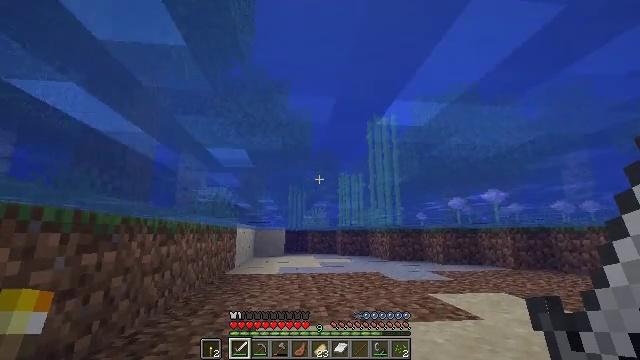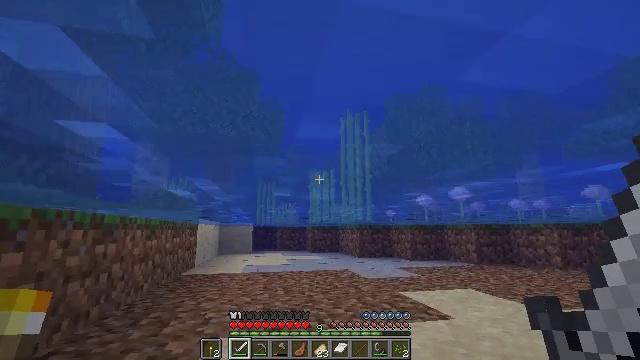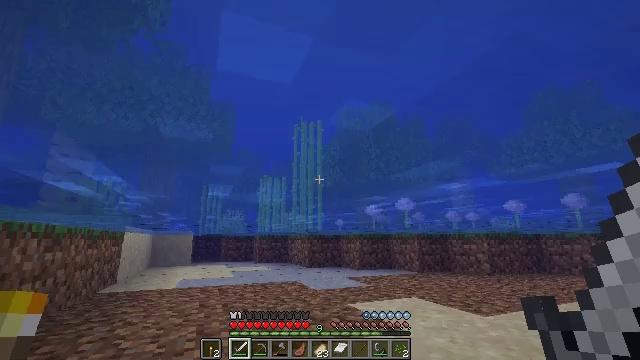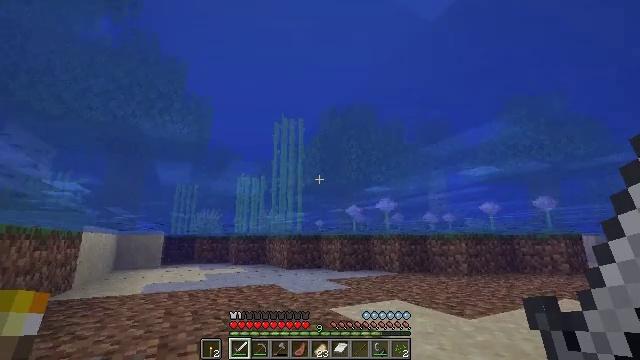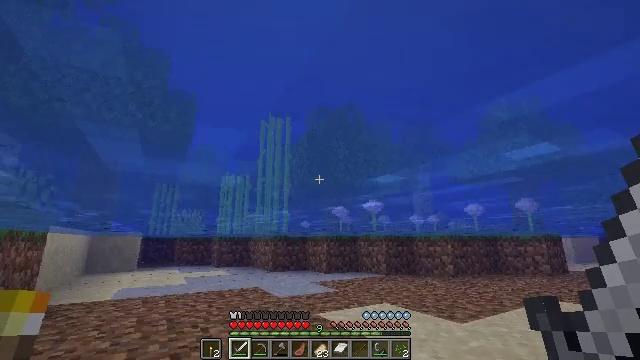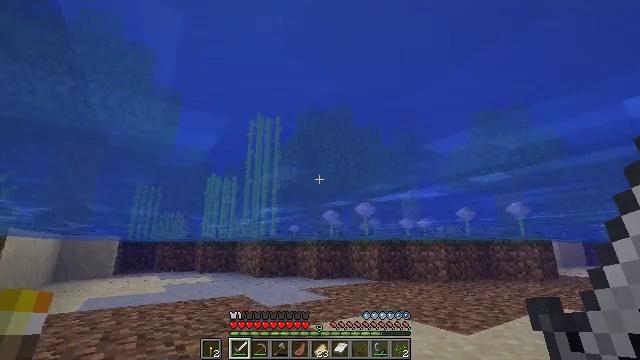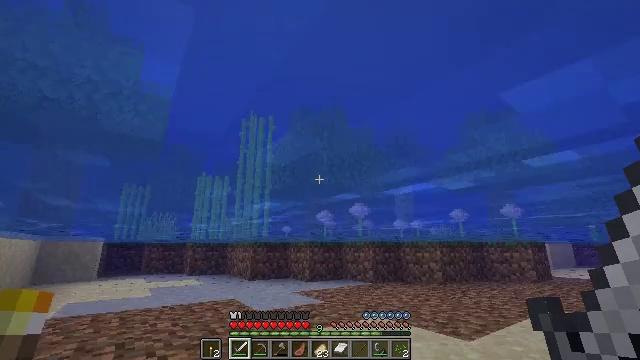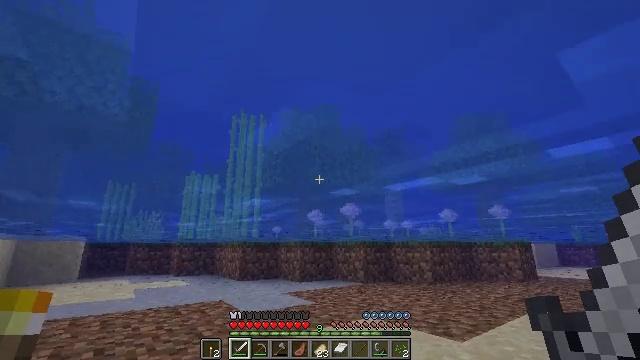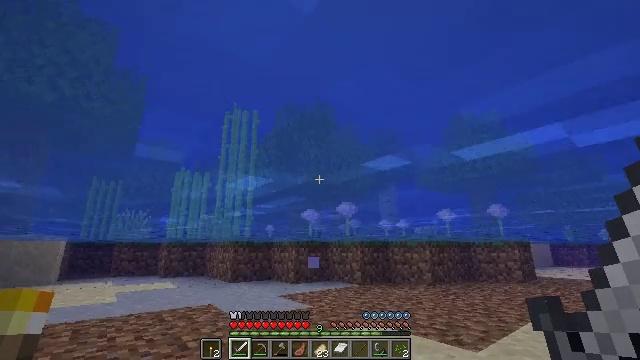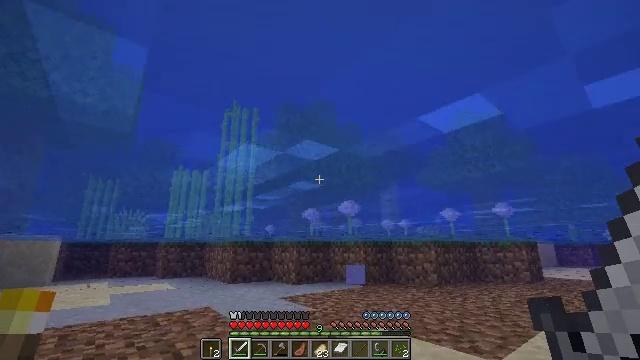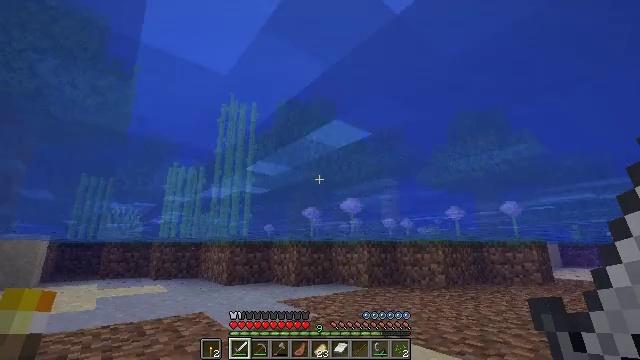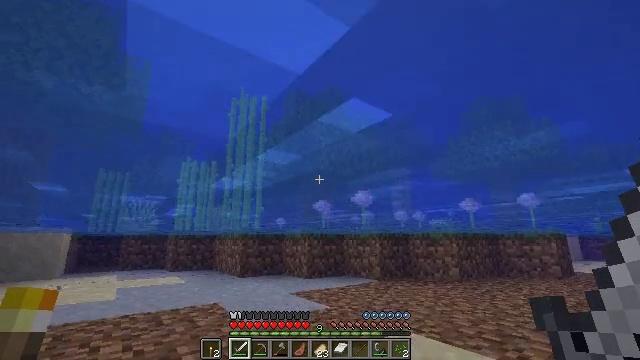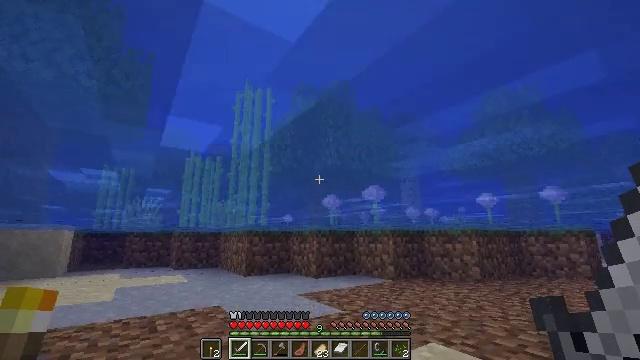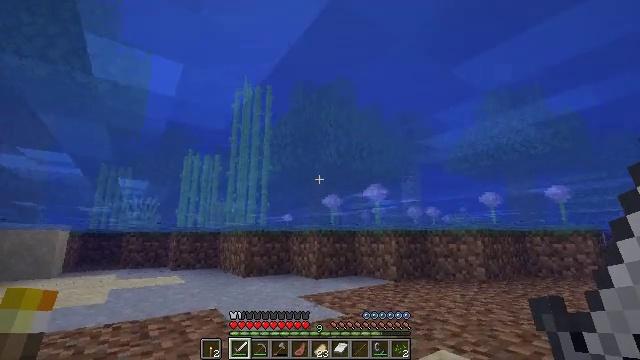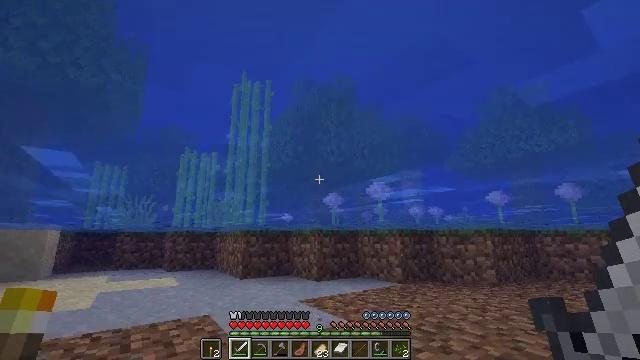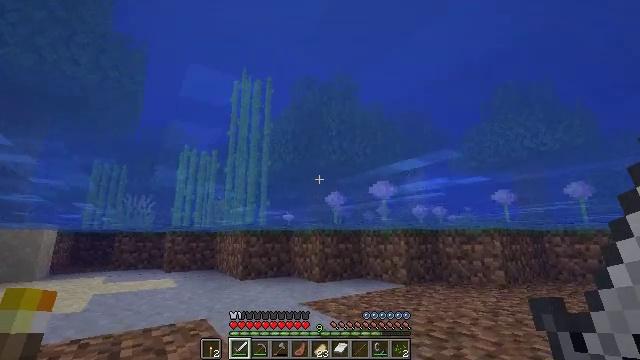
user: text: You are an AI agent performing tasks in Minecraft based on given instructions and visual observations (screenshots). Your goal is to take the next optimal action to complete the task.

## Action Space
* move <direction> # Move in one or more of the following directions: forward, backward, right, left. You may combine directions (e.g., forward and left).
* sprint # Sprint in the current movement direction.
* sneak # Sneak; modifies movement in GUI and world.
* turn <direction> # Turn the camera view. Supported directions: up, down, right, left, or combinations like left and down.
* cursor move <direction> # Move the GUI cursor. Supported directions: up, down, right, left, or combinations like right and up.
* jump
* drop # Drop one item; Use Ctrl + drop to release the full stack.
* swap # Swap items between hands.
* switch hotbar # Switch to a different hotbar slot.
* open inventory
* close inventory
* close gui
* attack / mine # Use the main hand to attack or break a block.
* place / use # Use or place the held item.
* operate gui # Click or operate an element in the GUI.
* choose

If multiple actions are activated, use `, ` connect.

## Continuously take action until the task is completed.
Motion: motion action
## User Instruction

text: Cut down the sugar cane stalks.
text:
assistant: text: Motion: move forward, sprint, turn right
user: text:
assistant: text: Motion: move forward, sprint, turn right and up
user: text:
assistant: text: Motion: move forward, sprint, turn right
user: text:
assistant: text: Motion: move forward, sprint, turn right
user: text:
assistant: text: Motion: move forward, sprint, turn right
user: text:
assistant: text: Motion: move forward, sprint, turn right
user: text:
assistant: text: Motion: move forward, sprint, turn right
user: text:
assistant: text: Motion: move forward, sprint, turn right
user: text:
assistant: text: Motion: move forward, sprint
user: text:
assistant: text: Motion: move forward, sprint
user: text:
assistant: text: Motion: move forward, sprint, turn left and down
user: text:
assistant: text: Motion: move forward, sprint, turn left
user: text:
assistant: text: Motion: move forward, sprint
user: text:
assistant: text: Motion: move forward, sprint
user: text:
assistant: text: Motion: move forward, sprint
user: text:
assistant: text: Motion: move forward, sprint, turn left
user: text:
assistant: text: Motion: move forward, sprint, turn left
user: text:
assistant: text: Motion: move forward, sprint, turn left
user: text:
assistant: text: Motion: move forward, sprint, turn left
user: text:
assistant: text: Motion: move forward, sprint, turn left
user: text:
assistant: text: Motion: move forward, sprint
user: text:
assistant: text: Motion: move forward, sprint
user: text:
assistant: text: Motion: move forward, sprint
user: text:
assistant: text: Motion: move forward, sprint
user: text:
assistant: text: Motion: move forward, sprint
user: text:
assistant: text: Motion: move forward, sprint, turn left
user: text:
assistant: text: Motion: move forward, sprint
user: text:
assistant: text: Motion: move forward, sprint
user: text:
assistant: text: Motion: move forward, sprint, turn left
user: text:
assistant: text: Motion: move forward, sprint, turn left